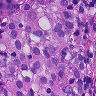
Metastatic tissue present: yes